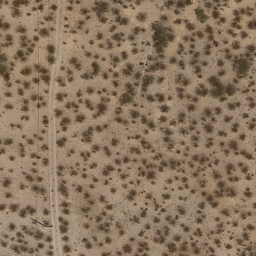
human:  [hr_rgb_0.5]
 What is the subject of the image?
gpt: chaparral